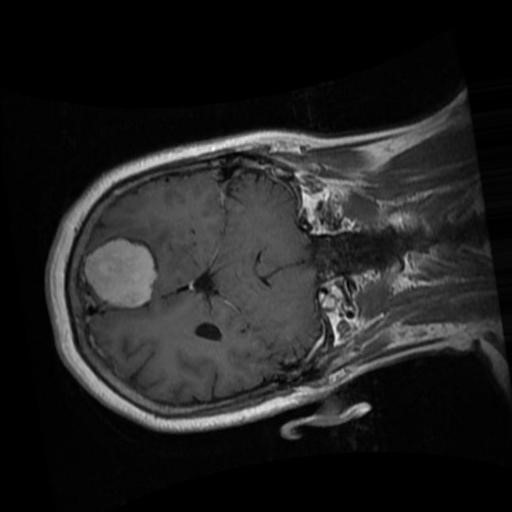
Label: brain_menin